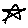
Label: star